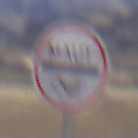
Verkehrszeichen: MautflichtigeStrecke
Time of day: Midday
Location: Outdoor (Nature)
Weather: Clear
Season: NotSpecified
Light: Natural